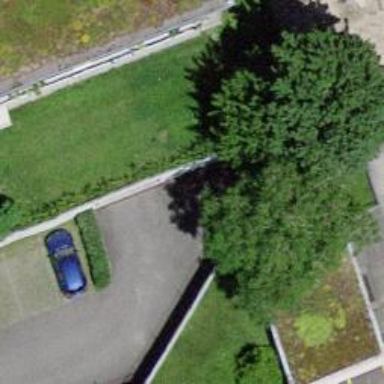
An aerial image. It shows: Parking entrance.